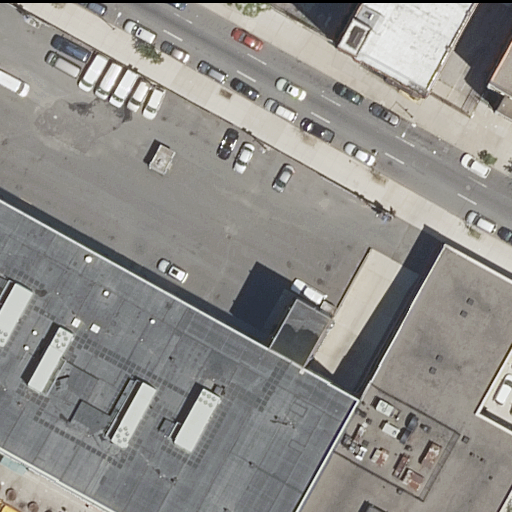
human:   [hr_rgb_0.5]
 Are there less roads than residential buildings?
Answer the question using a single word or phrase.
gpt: yes

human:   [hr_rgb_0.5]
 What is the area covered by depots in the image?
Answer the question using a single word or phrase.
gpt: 0m2

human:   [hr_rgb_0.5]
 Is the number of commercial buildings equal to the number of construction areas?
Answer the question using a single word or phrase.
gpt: yes

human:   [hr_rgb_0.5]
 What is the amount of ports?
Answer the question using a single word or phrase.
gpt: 0

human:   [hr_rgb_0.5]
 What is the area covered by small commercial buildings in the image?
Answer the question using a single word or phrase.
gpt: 0m2

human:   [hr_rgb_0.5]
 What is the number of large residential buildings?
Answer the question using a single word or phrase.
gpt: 1

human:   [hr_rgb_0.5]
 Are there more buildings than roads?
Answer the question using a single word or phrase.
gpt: yes

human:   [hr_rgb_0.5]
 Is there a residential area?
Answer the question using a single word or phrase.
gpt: no

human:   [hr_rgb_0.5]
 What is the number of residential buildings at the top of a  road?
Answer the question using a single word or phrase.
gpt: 1

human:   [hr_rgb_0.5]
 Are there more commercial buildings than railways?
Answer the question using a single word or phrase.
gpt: no

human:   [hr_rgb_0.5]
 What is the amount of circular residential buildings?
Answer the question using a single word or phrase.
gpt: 0

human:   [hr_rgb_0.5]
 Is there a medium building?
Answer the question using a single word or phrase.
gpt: yes

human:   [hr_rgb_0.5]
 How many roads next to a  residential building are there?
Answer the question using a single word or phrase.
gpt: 2

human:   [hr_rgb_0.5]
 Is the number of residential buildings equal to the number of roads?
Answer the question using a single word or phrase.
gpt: no

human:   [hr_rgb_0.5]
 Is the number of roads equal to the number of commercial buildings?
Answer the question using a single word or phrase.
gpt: no

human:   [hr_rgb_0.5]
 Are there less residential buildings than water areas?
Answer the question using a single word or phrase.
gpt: no

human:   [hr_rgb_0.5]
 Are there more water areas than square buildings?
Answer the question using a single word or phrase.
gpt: no

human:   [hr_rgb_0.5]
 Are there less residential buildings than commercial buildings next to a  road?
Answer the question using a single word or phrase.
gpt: no

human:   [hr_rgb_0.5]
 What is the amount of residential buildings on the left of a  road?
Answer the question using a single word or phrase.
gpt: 1

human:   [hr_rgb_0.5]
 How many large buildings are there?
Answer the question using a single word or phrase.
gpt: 1

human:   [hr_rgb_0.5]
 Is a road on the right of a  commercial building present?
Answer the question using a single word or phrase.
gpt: no

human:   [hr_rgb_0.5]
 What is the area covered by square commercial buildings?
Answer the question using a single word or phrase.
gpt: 0m2

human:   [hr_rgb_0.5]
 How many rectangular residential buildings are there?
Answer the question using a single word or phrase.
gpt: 2

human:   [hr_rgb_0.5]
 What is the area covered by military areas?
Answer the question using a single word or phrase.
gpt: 0m2

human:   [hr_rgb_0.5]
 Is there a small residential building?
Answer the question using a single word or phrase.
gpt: yes

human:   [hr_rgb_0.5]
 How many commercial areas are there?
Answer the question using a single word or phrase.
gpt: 0

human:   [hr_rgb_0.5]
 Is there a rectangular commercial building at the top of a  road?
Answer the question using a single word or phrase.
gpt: no

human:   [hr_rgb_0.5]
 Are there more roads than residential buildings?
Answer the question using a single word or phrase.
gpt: no

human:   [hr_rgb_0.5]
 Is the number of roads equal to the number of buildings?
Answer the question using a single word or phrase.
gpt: no

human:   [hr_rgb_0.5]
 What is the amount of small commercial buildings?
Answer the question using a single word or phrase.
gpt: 0

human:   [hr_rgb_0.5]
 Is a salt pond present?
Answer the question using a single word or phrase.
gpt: no

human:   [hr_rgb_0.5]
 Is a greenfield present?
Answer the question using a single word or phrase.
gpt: no

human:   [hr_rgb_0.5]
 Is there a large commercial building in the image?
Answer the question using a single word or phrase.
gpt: no

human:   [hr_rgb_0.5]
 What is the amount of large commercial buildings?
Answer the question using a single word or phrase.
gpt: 0

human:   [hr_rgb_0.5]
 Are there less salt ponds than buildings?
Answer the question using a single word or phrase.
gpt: yes

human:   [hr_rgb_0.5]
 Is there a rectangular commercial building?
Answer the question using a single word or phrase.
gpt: no